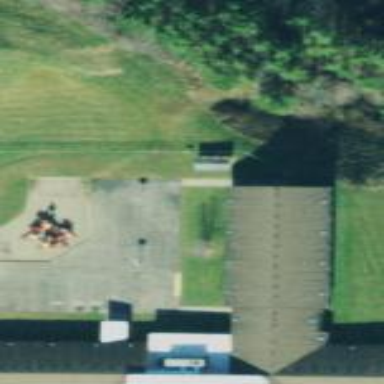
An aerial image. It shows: Schoolyard designated as leisure land.